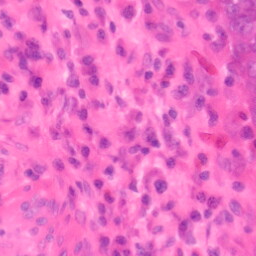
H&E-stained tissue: Colon